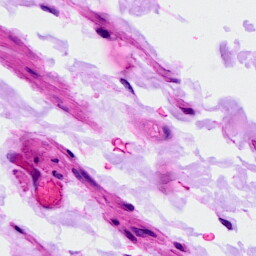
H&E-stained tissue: Ovarian